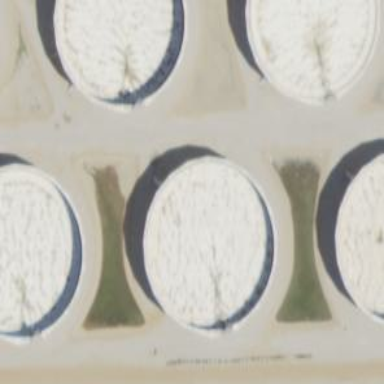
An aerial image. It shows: Storage tank which is man-made.